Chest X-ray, PA view. Patient: 24 years old, sex F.
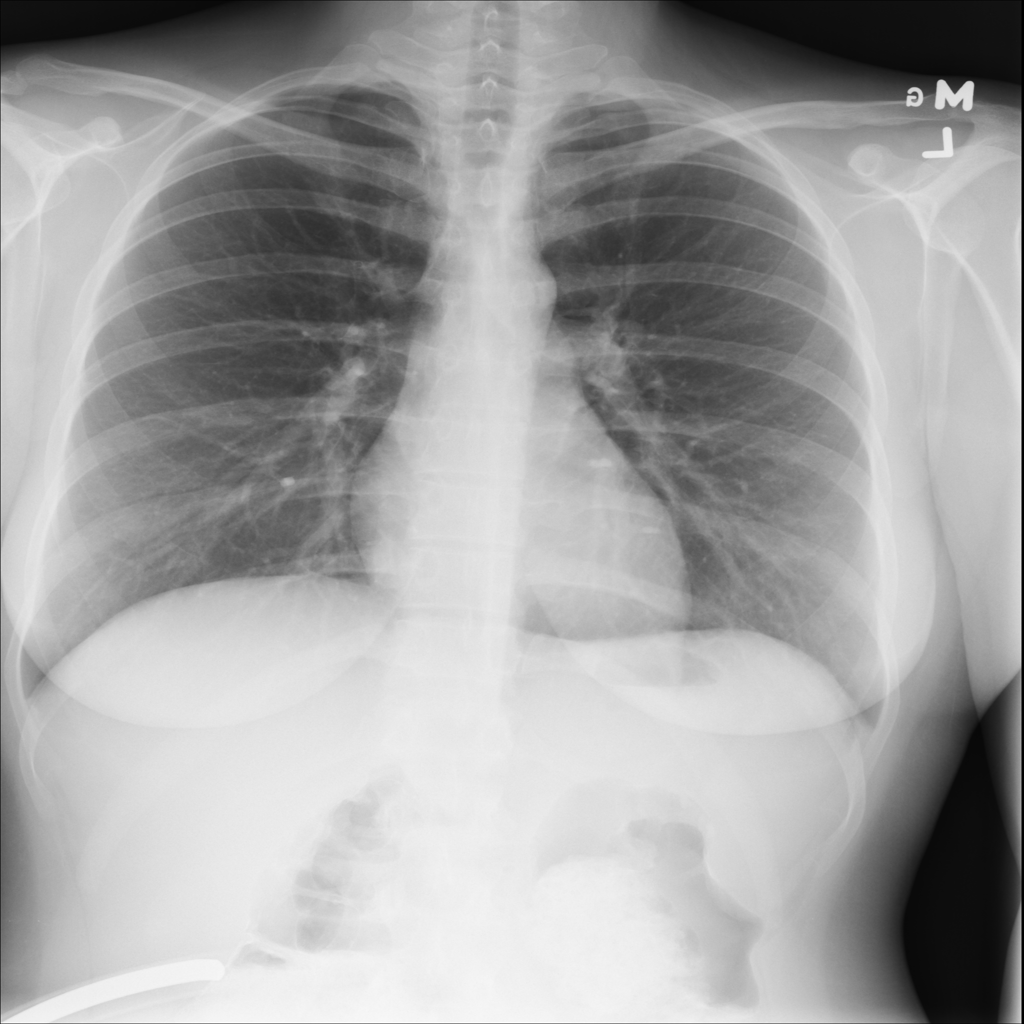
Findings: No Finding